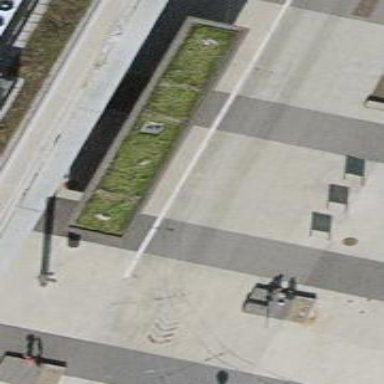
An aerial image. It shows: View of roof of building.